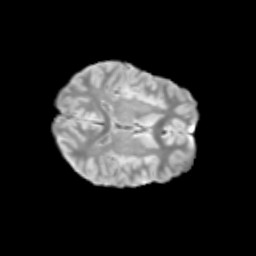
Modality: T2w
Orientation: axial
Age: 13
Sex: female
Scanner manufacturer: siemens
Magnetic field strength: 3 T
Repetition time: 3.8 s
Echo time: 0.07 s